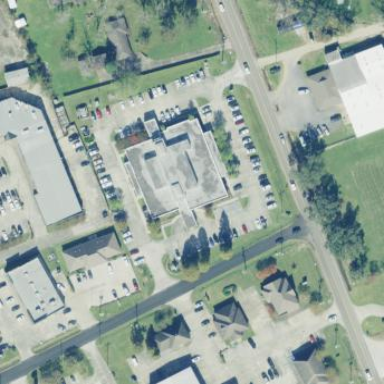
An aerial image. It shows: Clinic building offering healthcare services.